Question: How to find the overlapped (common) date ranges from a group of given date ranges?
Need to find the Overlapping (common) Date-Ranges considering all the Events (EID) for a particular Program (PID).
Example: Program (PID=13579) had two Date Ranges for Event (EID=2).
Previously Posted at <URL>
I had Already checked here (But Not useful): <URL>

The Sample Schema and Data:
'''
CREATE TABLE #EventsTBL
(
PID INT,
EID INT,
StartDate DATETIME,
EndDate DATETIME
);
INSERT INTO #EventsTBL
VALUES
(13579, '1', '01 Jan 2018', '31 Mar 2019'),
(13579, '2', '01 Feb 2018', '31 May 2018'),
(13579, '2', '01 Jul 2018', '31 Jan 2019'),
(13579, '7', '01 Mar 2018', '31 Mar 2019'),
(13579, '5', '01 Feb 2018', '30 Apr 2018'),
(13579, '5', '01 Oct 2018', '31 Mar 2019'),
(13579, '8', '01 Jan 2018', '30 Apr 2018'),
(13579, '8', '01 Jun 2018', '31 Dec 2018'),
(13579, '13', '01 Jan 2018', '31 Mar 2019'),
(13579, '6', '01 Apr 2018', '31 May 2018'),
(13579, '6', '01 Sep 2018', '30 Nov 2018'),
(13579, '4', '01 Feb 2018', '31 Jan 2019'),
(13579, '19', '01 Mar 2018', '31 Jul 2018'),
(13579, '19', '01 Oct 2018', '28 Feb 2019'),
--
(13570, '16', '01 Feb 2018', '30 Jun 2018'),
(13570, '16', '01 Aug 2018', '31 Aug 2018'),
(13570, '16', '01 Oct 2018', '28 Feb 2019'),
(13570, '23', '01 Mar 2018', '30 Jun 2018'),
(13570, '23', '01 Nov 2018', '31 Jan 2019');
'''
Output should be:
'''
PID StartDate EndDate
13579 01-Apr-2018 30-Apr-2018
13579 01-Oct-2018 30-Nov-2018
13570 01-Mar-2018 30-Jun-2018
13570 01-Nov-2018 31-Jan-2019
'''
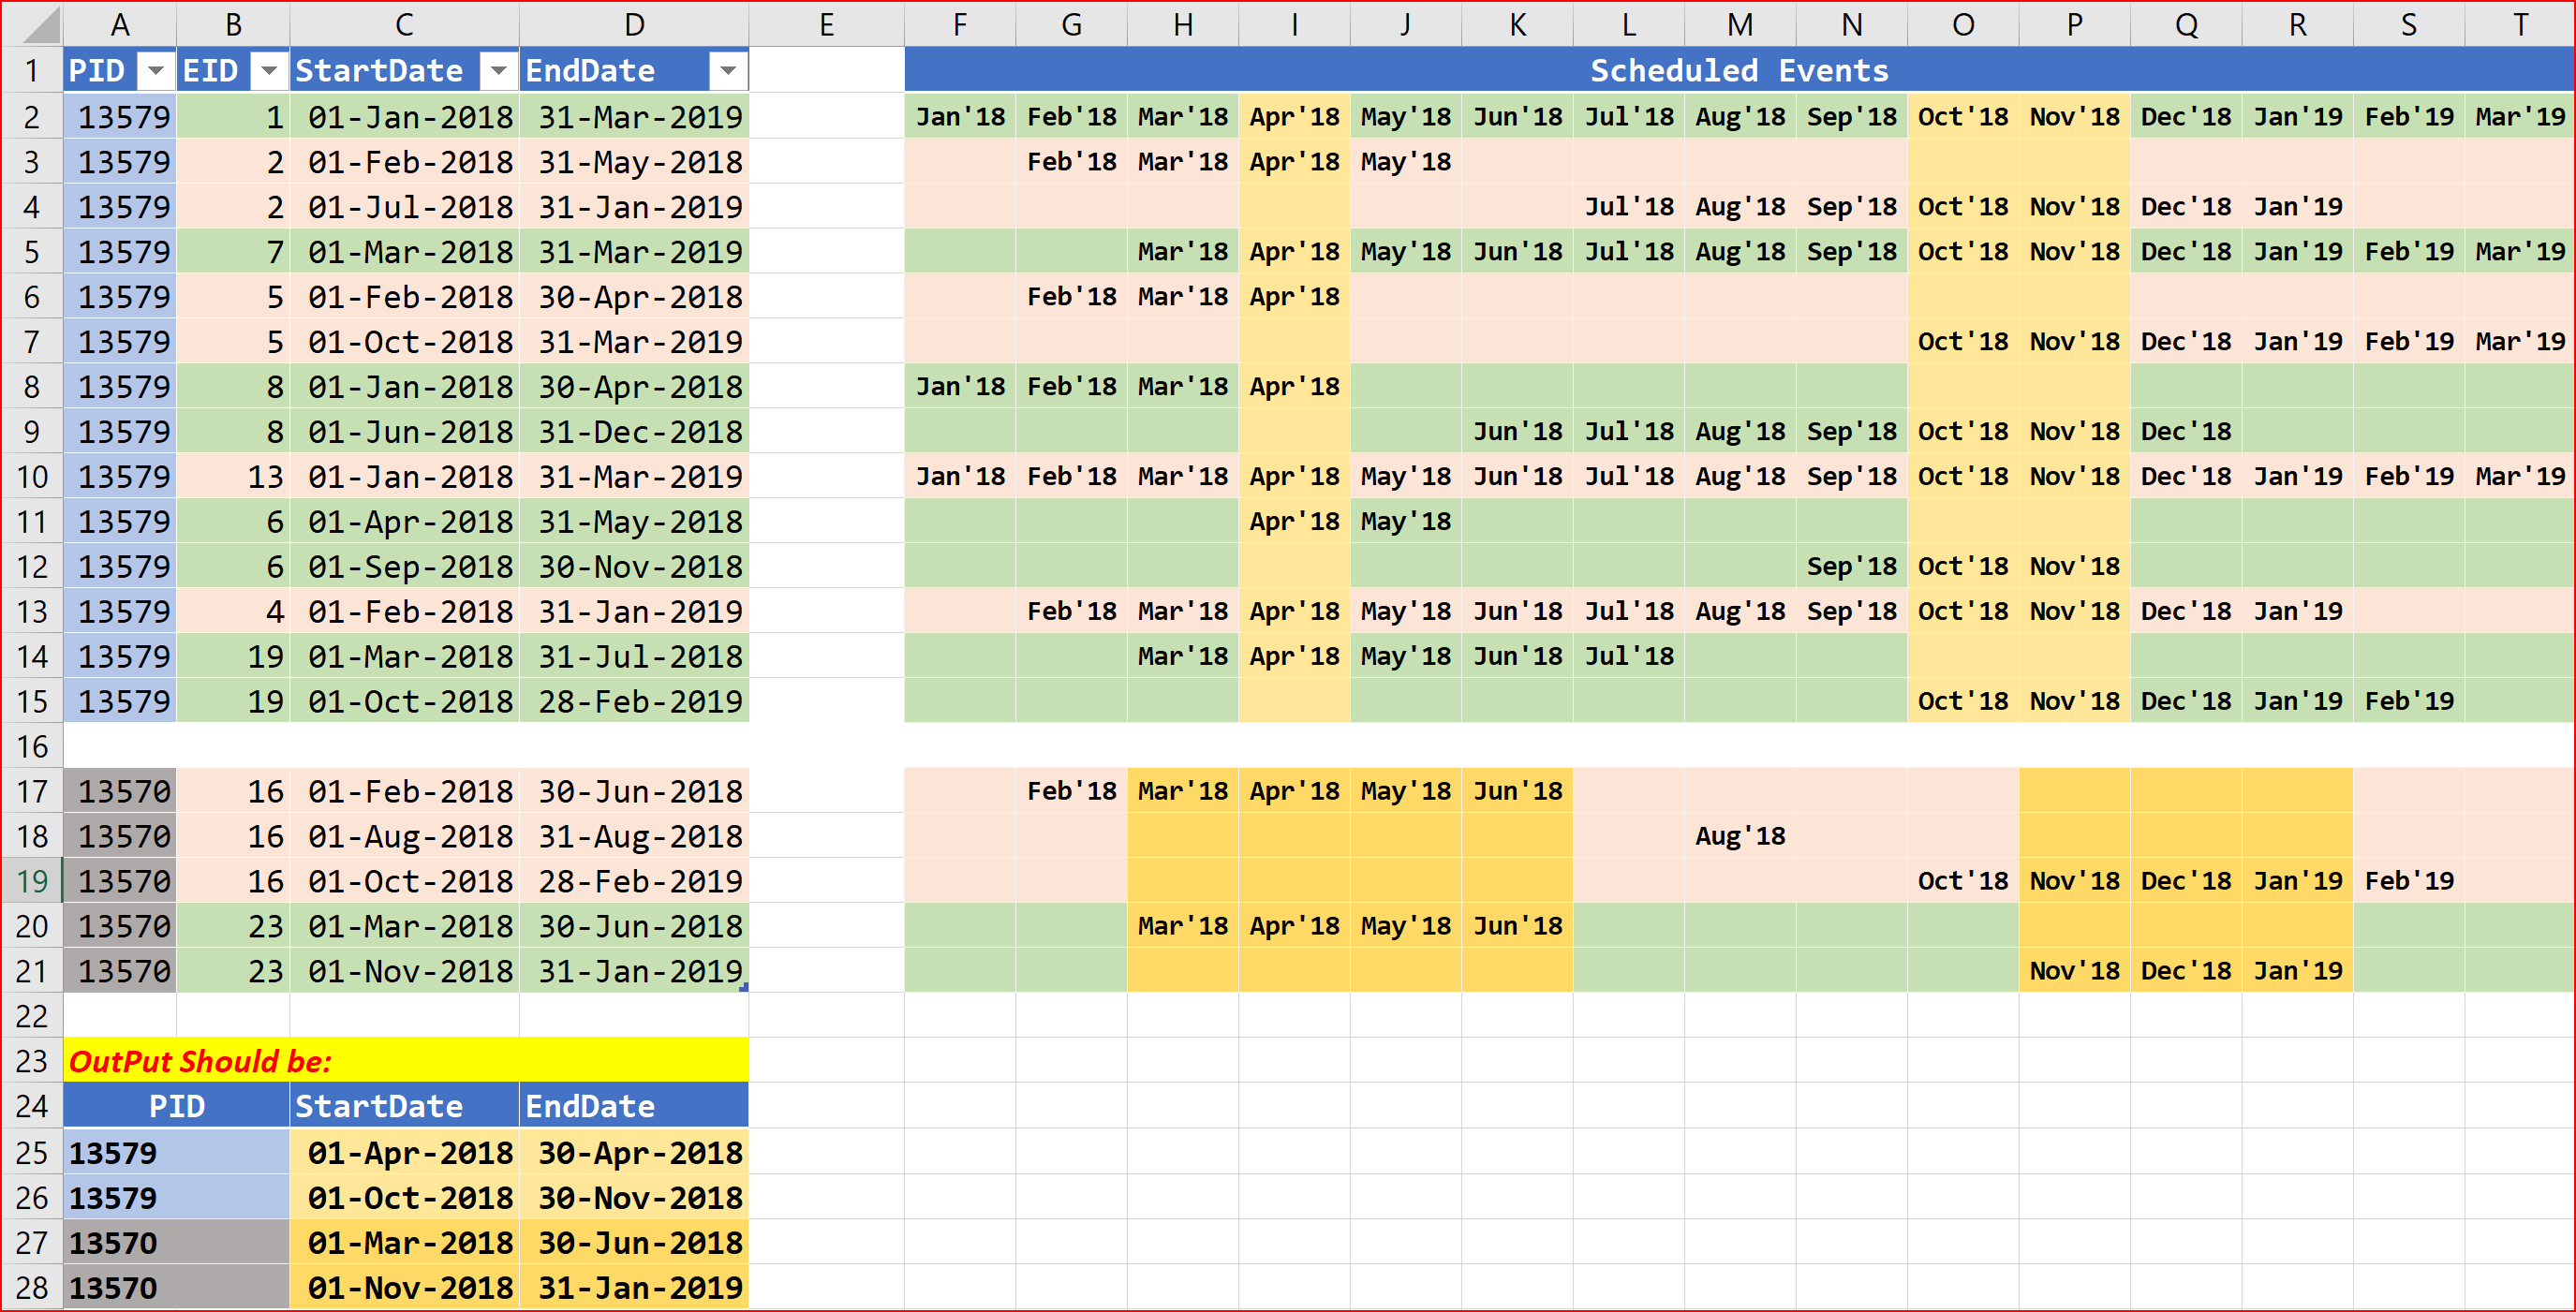
Answer: This answer counts the number of overlapping intervals. It assumes that date ranges having same EID do not overlap. Below is the query with explanation inline:
'''
DECLARE @EventsTBL TABLE (PID INT, EID INT, StartDate DATETIME, EndDate DATETIME);
INSERT INTO @EventsTBL VALUES
(13579, 1, '01 Jan 2018', '31 Mar 2019'),
(13579, 2, '01 Feb 2018', '31 May 2018'),
(13579, 2, '01 Jul 2018', '31 Jan 2019'),
(13579, 7, '01 Mar 2018', '31 Mar 2019'),
(13579, 5, '01 Feb 2018', '30 Apr 2018'),
(13579, 5, '01 Oct 2018', '31 Mar 2019'),
(13579, 8, '01 Jan 2018', '30 Apr 2018'),
(13579, 8, '01 Jun 2018', '31 Dec 2018'),
(13579, 13, '01 Jan 2018', '31 Mar 2019'),
(13579, 6, '01 Apr 2018', '31 May 2018'),
(13579, 6, '01 Sep 2018', '30 Nov 2018'),
(13579, 4, '01 Feb 2018', '31 Jan 2019'),
(13579, 19, '01 Mar 2018', '31 Jul 2018'),
(13579, 19, '01 Oct 2018', '28 Feb 2019'),
(13570, 16, '01 Feb 2018', '30 Jun 2018'),
(13570, 16, '01 Aug 2018', '31 Aug 2018'),
(13570, 16, '01 Oct 2018', '28 Feb 2019'),
(13570, 23, '01 Mar 2018', '30 Jun 2018'),
(13570, 23, '01 Nov 2018', '31 Jan 2019');
WITH cte1 AS (
/*
* augment the data with the number of distinct EID per PID
* we will need this later
*/
SELECT e.PID, a.EIDCount, StartDate, EndDate
FROM @EventsTBL AS e
JOIN (
SELECT PID, COUNT(DISTINCT EID) AS EIDCount
FROM @EventsTBL
GROUP BY PID
) AS a ON e.PID = a.PID
), cte2 AS (
/*
* build a list of "points in time" at which an event started or ended
* and the number concurrent events changed
* the zero value rows are required!
*/
SELECT PID, EIDCount, StartDate AS pdate, 1 AS pval
FROM cte1
UNION ALL
SELECT PID, EIDCount, EndDate, 0
FROM cte1
UNION ALL
SELECT PID, EIDCount , DATEADD(DAY, 1, EndDate), -1
FROM cte1
), cte3 AS (
/*
* calculate running sum of pval over dates; minus ones first
*/
SELECT PID, EIDCount, pdate, SUM(pval) OVER (PARTITION BY PID ORDER BY pdate, pval) AS evtcount
FROM cte2
), cte4 AS (
/*
* consolidate data for same dates and we are done with the main part
*/
SELECT PID, EIDCount, pdate, MAX(evtcount) AS evtcount
FROM cte3
GROUP BY PID, EIDCount, pdate
), cte5 AS (
/*
* assign "change flag" to rows where number of concurrent events
* enters or exits the required count w.r.t. previous row
*/
SELECT PID, EIDCount, pdate, evtcount, CASE
WHEN evtcount < EIDCount AND LAG(evtcount) OVER (PARTITION BY PID ORDER BY pdate) < EIDCount THEN 0
WHEN evtcount = EIDCount AND LAG(evtcount) OVER (PARTITION BY PID ORDER BY pdate) = EIDCount THEN 0
ELSE 1
END AS chg
FROM cte4
), cte6 AS (
/*
* convert "change flag" to "group numbers" over consecutive rows using running sum
*/
SELECT PID, EIDCount, pdate, evtcount, SUM(chg) OVER (PARTITION BY PID ORDER BY pdate) AS grp
FROM cte5
)
/*
* group rows by pid and group numbers
*/
SELECT PID, MIN(pdate) AS StartDate, MAX(pdate) AS EndDate
FROM cte6
WHERE evtcount = EIDCount
GROUP BY PID, grp
ORDER BY PID, StartDate
'''
<URL>